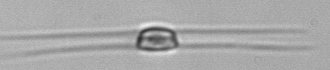
Label: Chaetoceros_similis